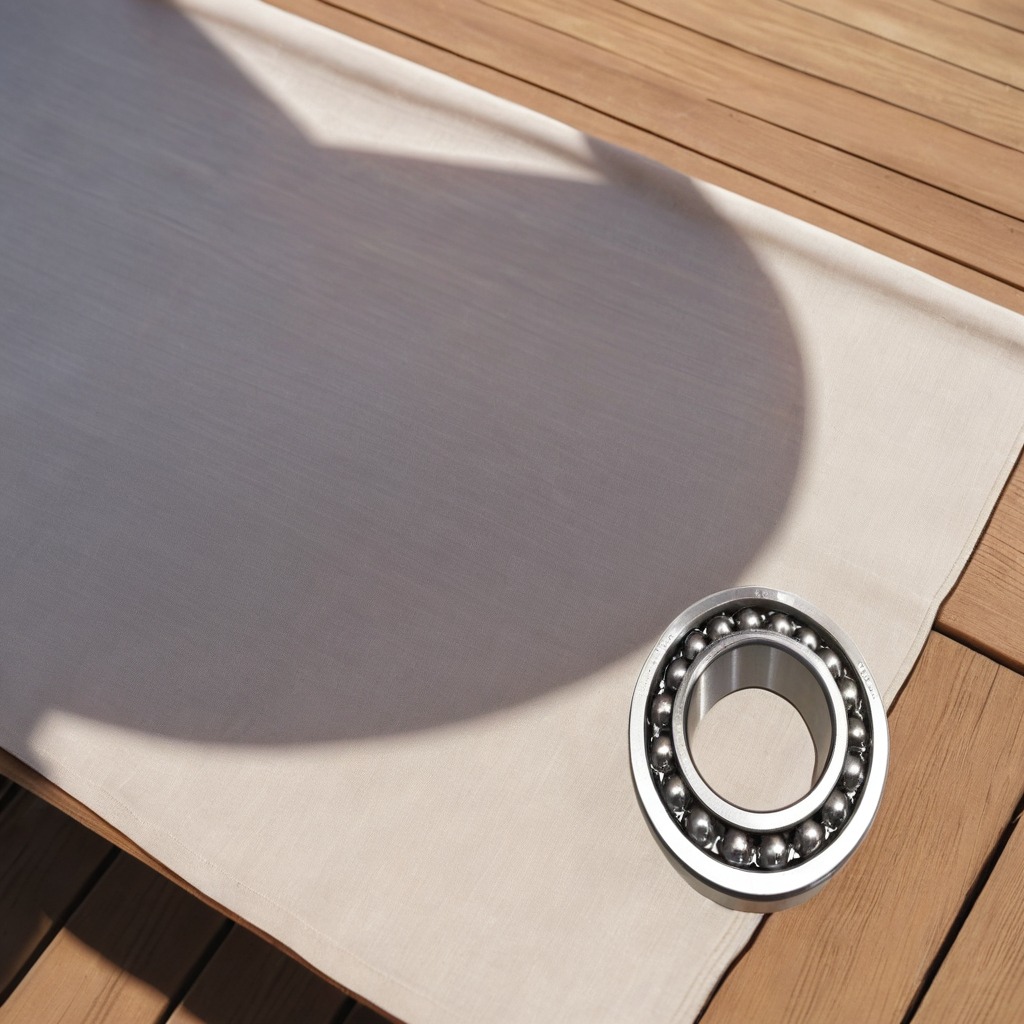
A metal ball bearing lies on a wooden table in an outdoor workshop during daytime bright natural light soft shadows worn but beneath the cloth.